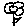
Label: flower